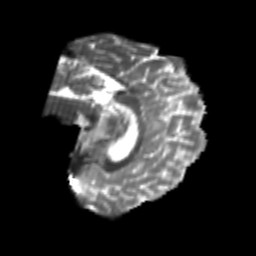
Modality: T2w
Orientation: sagittal
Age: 26
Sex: female
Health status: healthy
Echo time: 0.074 s